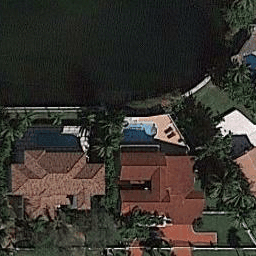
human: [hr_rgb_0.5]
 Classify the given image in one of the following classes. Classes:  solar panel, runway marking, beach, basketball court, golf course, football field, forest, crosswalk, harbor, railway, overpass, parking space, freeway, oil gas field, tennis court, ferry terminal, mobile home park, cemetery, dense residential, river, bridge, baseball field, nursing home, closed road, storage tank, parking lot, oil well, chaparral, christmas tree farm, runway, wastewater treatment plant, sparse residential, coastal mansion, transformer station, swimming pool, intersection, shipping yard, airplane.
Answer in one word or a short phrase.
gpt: coastal mansion